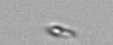
Label: flagellate_morphotype3